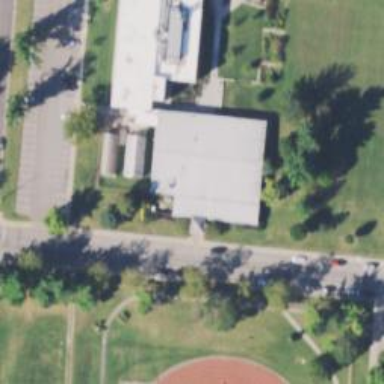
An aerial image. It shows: College building.